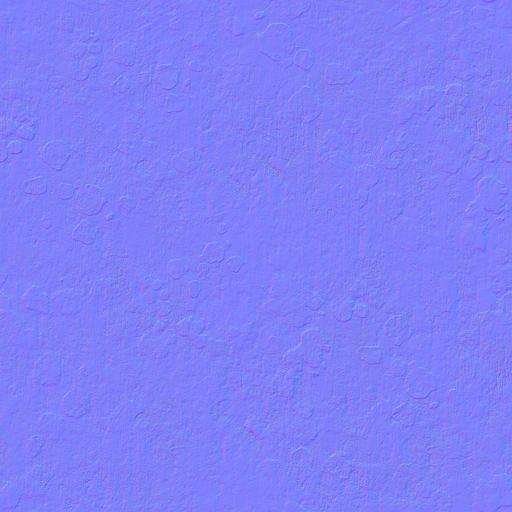
brown industrial old rust rusted rusty